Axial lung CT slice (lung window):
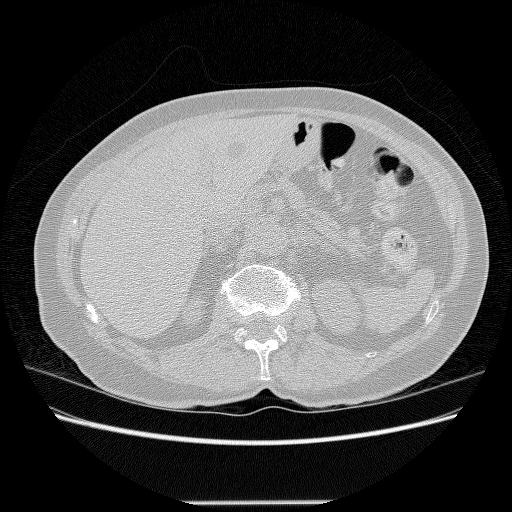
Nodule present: no